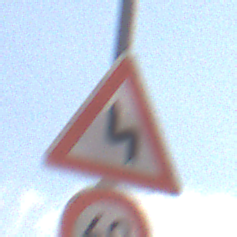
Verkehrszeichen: DoppelkurveZunaechstLinks
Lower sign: Geschwindigkeit60
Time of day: Midday
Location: Outdoor (Nature)
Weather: PartlyCloudy
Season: NotSpecified
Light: Natural